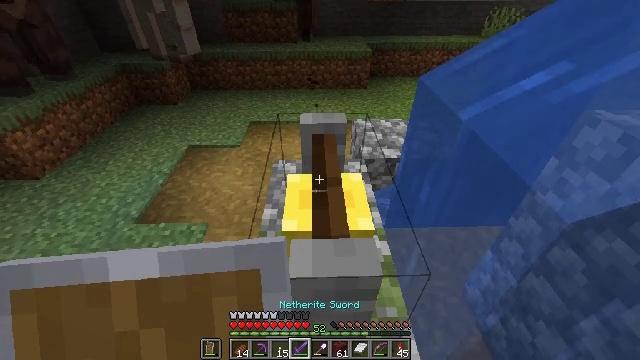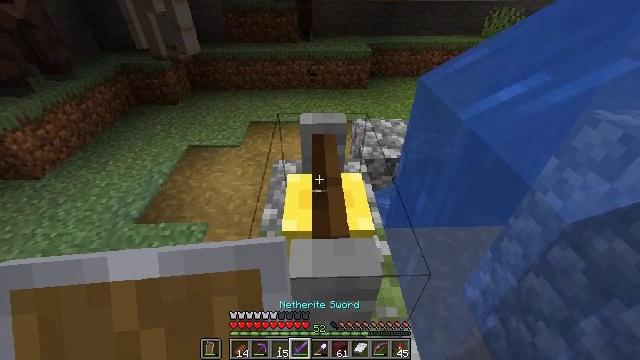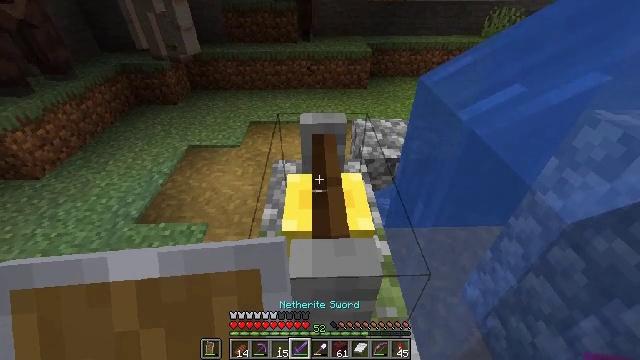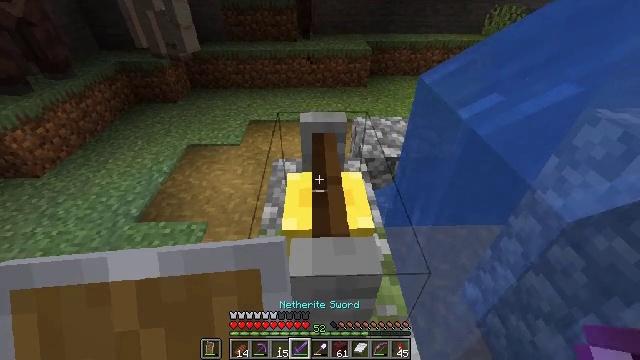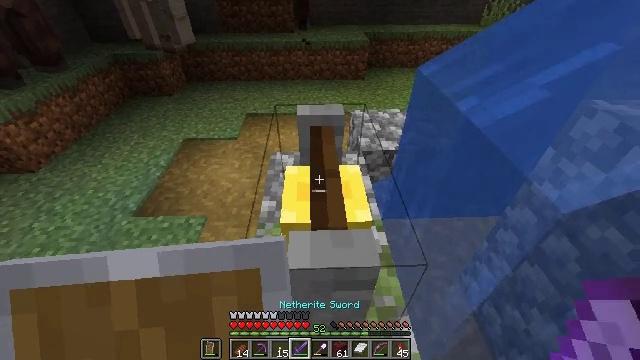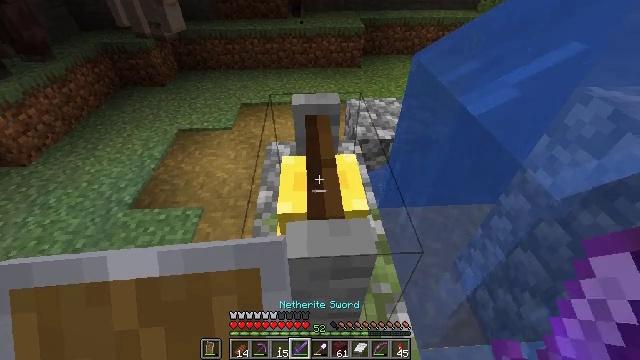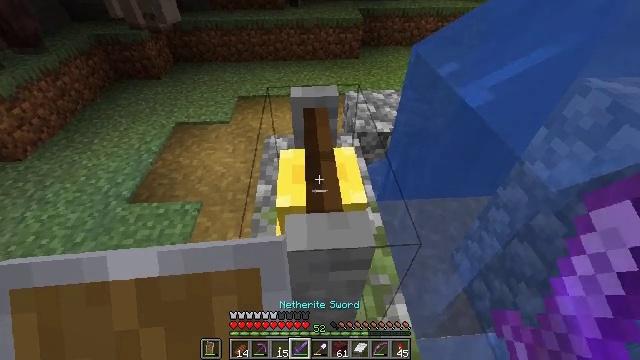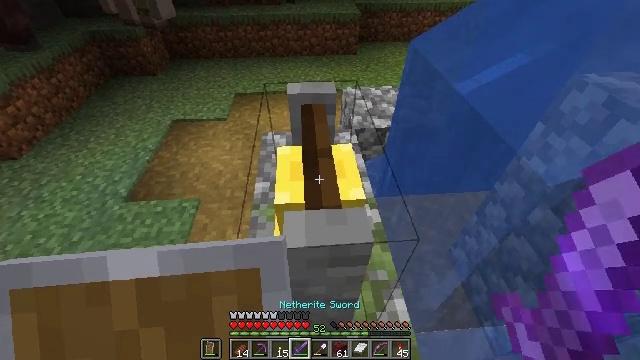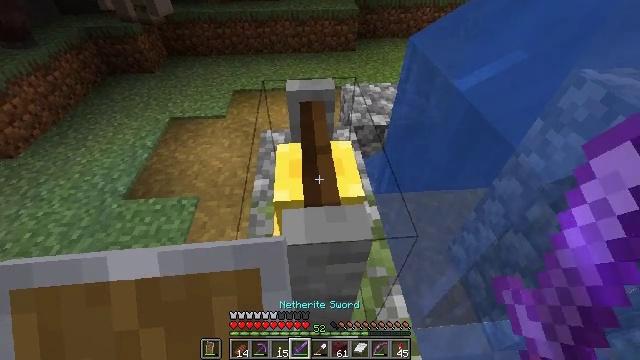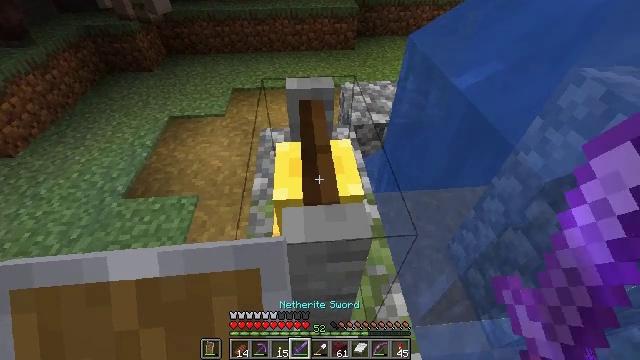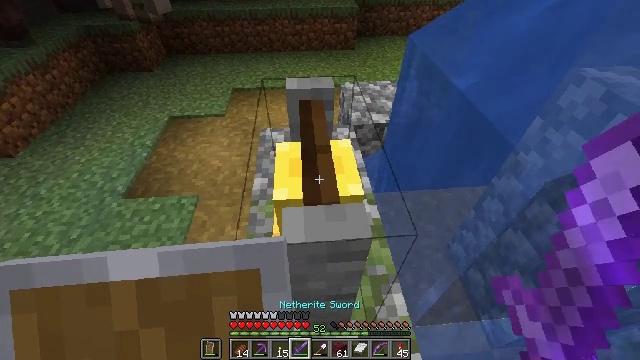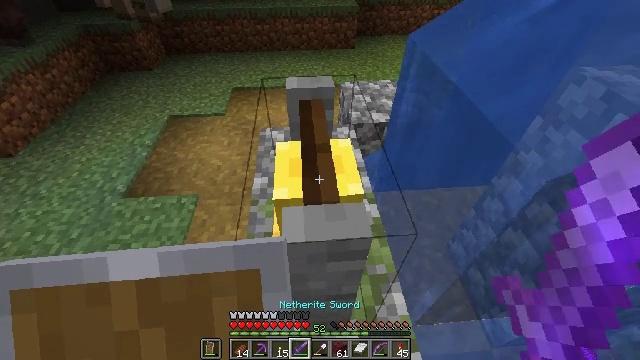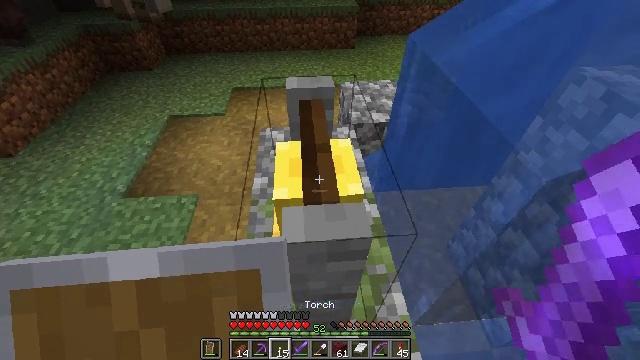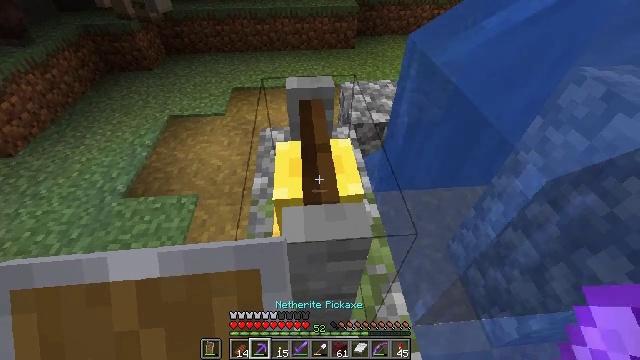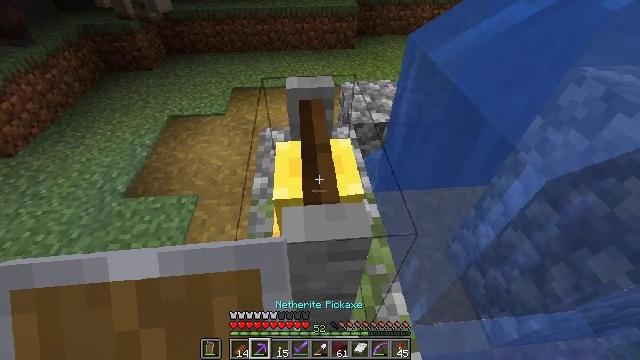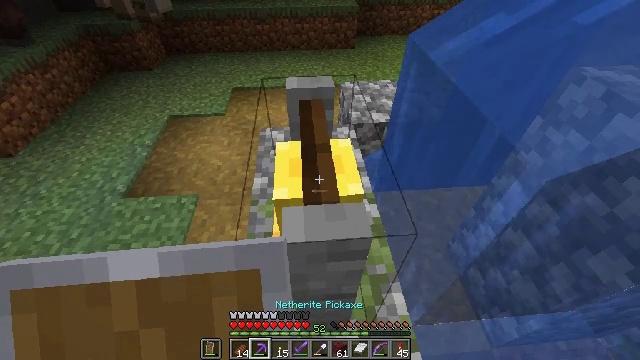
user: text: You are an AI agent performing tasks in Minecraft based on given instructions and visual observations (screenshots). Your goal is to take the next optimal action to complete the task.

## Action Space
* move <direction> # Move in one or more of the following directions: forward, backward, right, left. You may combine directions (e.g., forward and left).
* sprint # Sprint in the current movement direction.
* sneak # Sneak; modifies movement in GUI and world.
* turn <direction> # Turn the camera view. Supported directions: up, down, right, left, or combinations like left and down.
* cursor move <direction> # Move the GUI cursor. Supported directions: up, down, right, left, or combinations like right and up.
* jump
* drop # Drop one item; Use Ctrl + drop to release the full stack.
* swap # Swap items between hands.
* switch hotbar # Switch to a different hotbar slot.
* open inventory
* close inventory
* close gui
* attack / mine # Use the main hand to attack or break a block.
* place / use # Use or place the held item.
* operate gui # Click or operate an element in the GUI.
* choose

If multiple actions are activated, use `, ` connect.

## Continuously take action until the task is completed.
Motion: motion action
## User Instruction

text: Break the bell in the village.
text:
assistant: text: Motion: no_op
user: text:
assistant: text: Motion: no_op
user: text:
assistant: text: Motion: no_op
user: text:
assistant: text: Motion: turn down
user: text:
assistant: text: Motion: turn right and down
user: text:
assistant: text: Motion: turn down
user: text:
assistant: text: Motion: no_op
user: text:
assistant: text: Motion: no_op
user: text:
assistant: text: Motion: no_op
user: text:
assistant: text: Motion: no_op
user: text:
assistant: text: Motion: no_op
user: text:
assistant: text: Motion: no_op
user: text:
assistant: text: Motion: no_op
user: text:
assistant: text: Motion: no_op
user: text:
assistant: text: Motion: no_op
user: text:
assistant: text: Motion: no_op
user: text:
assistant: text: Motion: no_op
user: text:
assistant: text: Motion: no_op
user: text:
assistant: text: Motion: no_op
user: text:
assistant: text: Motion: no_op
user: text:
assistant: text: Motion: no_op
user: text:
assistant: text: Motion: attack / mine
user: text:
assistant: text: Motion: attack / mine
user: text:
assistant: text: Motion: attack / mine
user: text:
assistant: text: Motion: attack / mine
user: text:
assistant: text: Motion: attack / mine
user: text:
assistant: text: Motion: attack / mine
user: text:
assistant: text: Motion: attack / mine
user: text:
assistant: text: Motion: attack / mine
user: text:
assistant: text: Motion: attack / mine